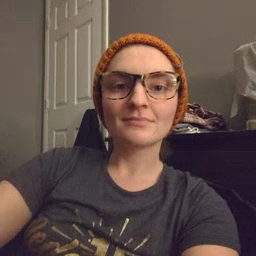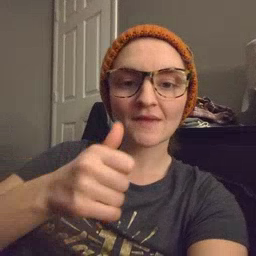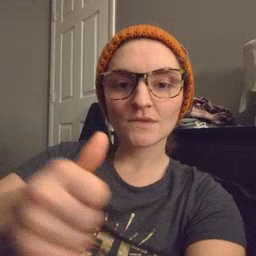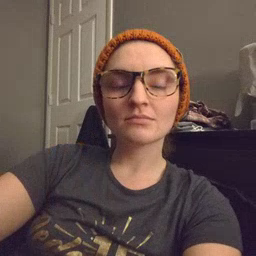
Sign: yourself